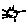
Label: sun